Question: Microsoft Expression Web has a very nice code hint feature for CSS so that when you type in a property it lists all the options at the top along with a drop down for code completion.

Is there a way to replicate this behavior in PhpStorm?
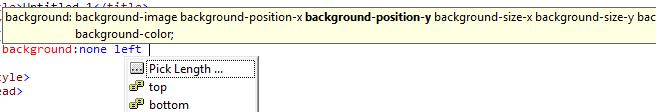
Answer: As pointed out in the comments as of PhpStorm 4.0.1, this feature is available in the IDE but does not work on CSS code.